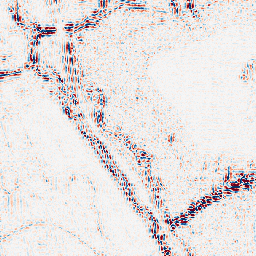
Category: wavelet
Decomposition family: wavelet_reverse_biorthogonal
Decomposition parameters: wavelet: rbio4.4
level: 2
Upsampling method: sinc_blackman
Upsampling parameters: scale: 8
kernel_size: 16
Upsampling scale: 8